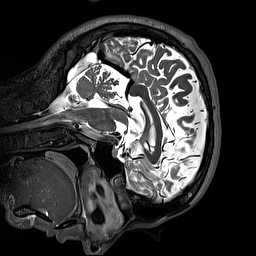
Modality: T2w
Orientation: sagittal
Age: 37
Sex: female
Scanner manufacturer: siemens
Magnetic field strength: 3 T
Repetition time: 3.2 s
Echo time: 0.412 s